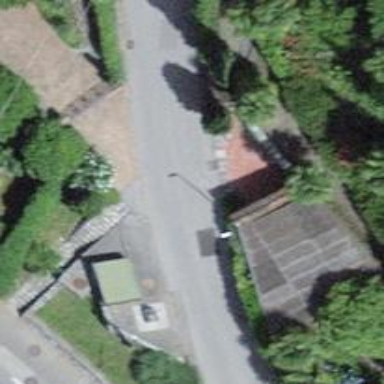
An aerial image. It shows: Street cabinet housing power transformer.